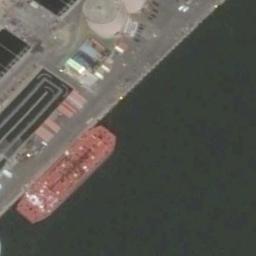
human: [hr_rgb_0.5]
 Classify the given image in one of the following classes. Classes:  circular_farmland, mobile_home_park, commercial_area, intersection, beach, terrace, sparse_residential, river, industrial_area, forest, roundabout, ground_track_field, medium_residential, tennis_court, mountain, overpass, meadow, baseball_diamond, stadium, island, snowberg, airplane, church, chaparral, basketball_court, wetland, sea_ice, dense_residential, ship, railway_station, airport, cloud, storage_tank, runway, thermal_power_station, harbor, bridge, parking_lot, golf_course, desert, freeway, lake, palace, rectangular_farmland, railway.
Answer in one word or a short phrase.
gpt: ship